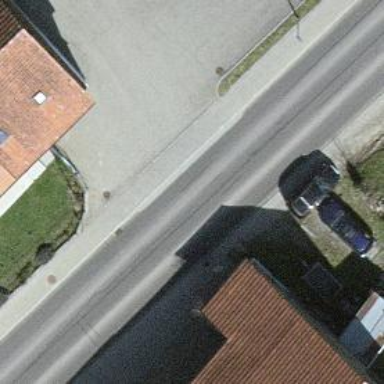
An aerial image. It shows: Secondary road.